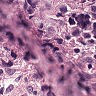
Metastatic tissue present: yes